Interaction volume radius: 5 \u00c5
Interaction volume height: 10 \u00c5
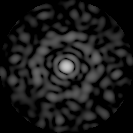
Disorder parameter: 0.7963